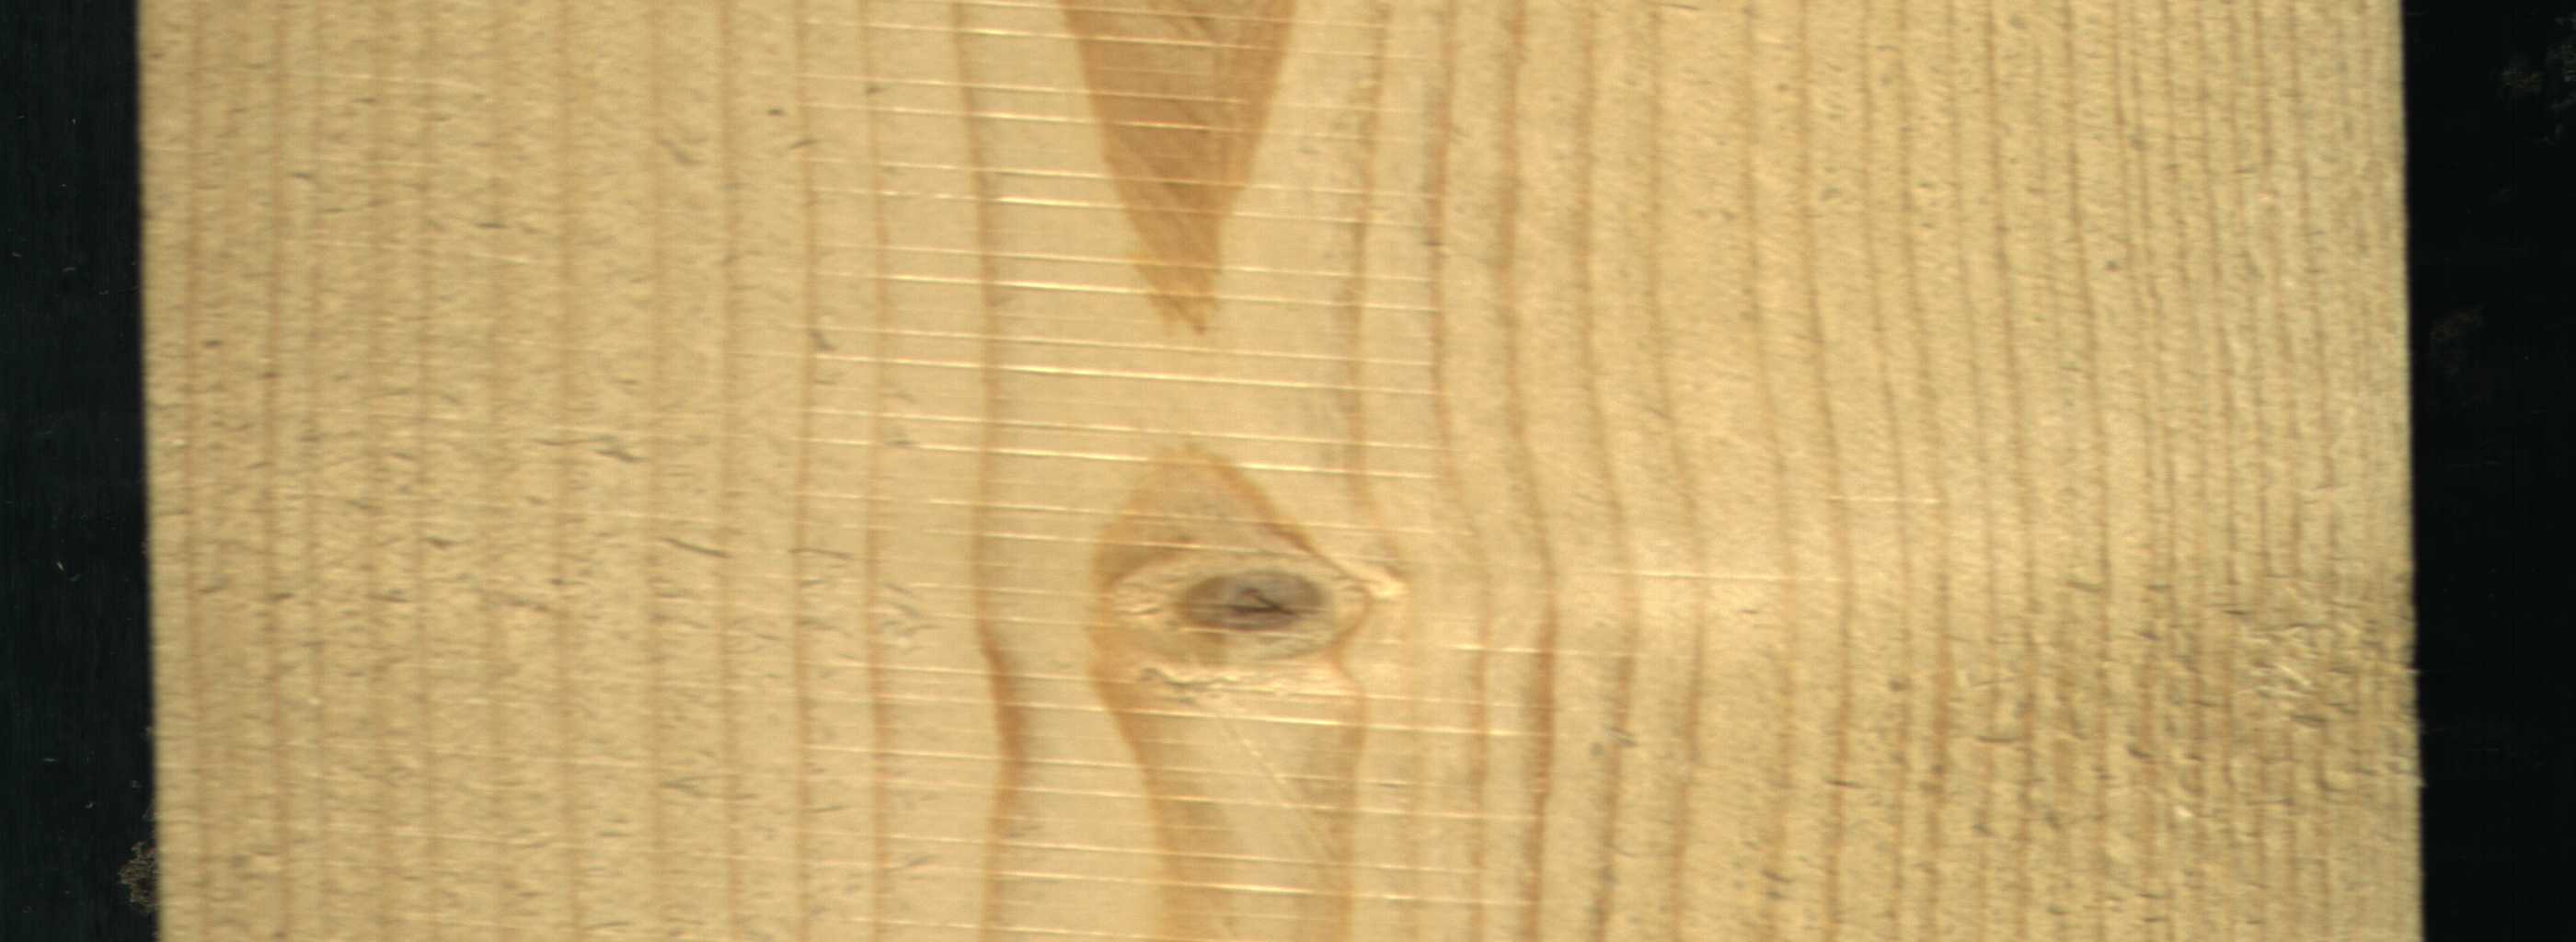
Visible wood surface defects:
Live_Knot